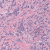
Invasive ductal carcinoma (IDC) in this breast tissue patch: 1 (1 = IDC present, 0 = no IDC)